Aerial crown-view tile of a tropical tree (Barro Colorado Island, Panama), acquired 20241014:
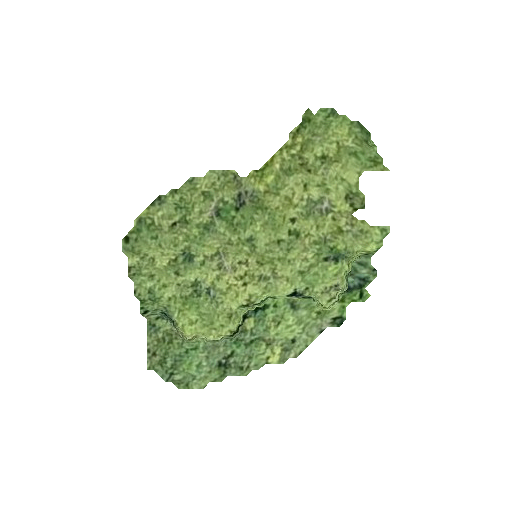
Species: Spondias mombin
GBIF accepted scientific name: Spondias mombin
Crown area: 72.393 m²